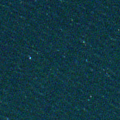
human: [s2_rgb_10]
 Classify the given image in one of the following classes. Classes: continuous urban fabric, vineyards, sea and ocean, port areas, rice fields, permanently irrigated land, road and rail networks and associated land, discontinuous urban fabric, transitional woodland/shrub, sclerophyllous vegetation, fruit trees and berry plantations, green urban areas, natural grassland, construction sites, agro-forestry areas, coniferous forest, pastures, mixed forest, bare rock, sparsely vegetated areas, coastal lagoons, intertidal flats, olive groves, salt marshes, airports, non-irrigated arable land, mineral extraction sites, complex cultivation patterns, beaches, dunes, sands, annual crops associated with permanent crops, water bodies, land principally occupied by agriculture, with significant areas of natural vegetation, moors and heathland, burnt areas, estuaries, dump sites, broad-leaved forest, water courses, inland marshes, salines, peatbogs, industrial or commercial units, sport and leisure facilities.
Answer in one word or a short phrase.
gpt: sea and ocean